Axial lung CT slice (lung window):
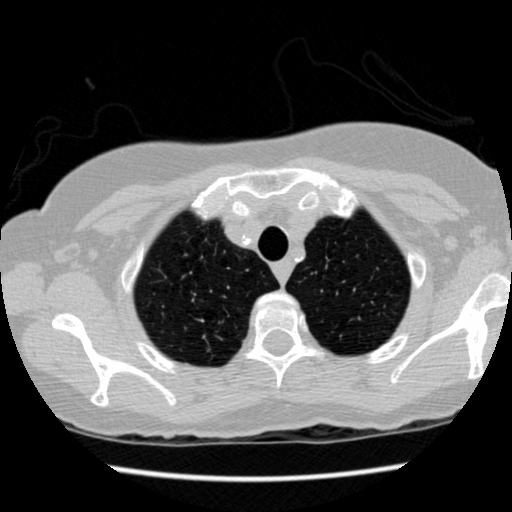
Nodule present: no